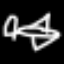
Label: airplane